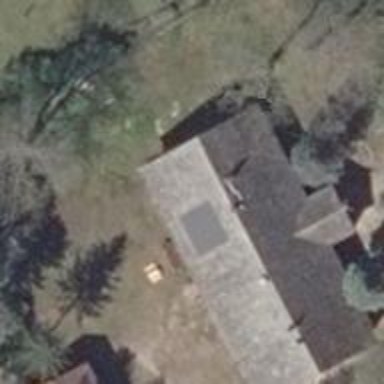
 while the rest of the house is painted in red."